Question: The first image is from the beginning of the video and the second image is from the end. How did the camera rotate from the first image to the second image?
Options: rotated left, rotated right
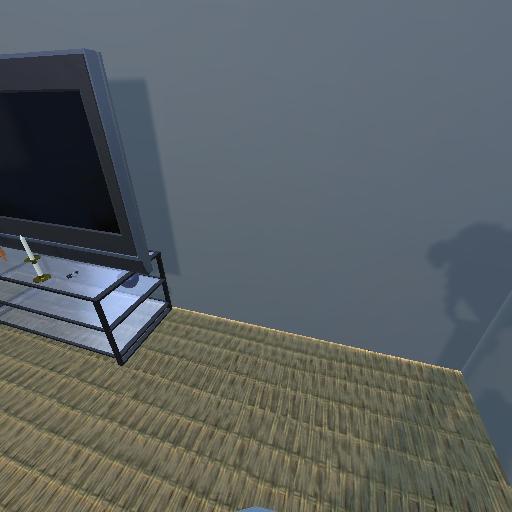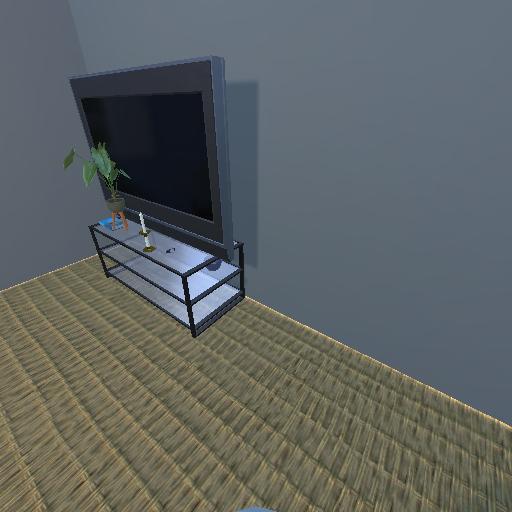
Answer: rotated left